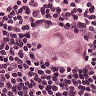
Metastatic tissue present: yes